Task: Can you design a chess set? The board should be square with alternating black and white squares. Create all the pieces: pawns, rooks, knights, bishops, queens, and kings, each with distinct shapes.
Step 2662:
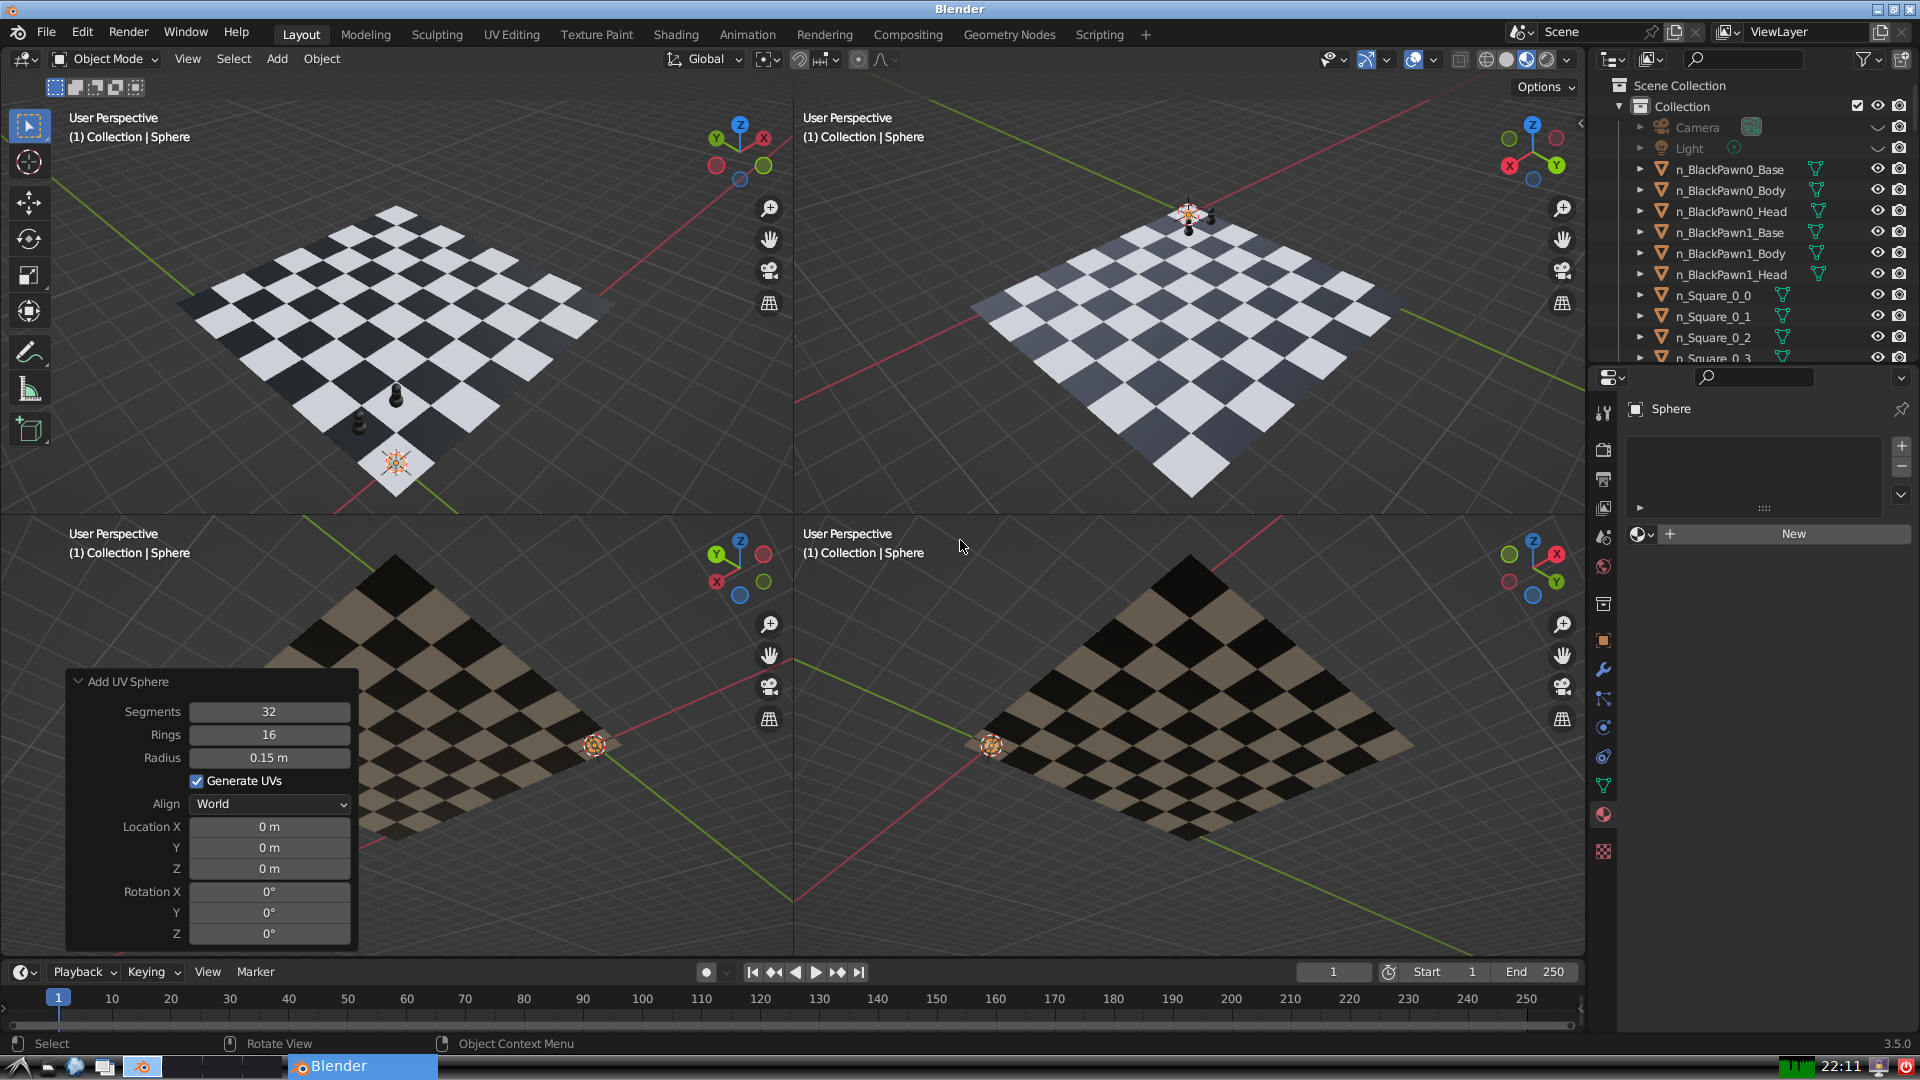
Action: {"mouse_move": [270, 827]}